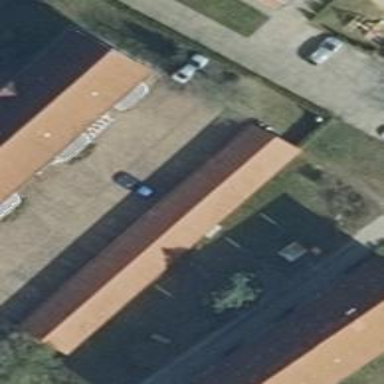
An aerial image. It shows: Apartment building with gabled roof made of red roof tiles oriented along the structure.